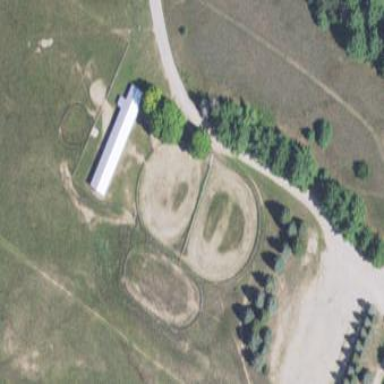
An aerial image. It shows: Wooden fence surrounding equestrian pitch.